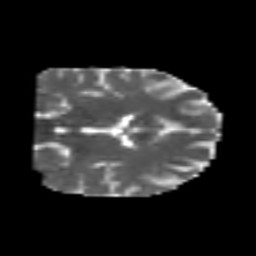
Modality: MD
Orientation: coronal
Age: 25
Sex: male
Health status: healthy